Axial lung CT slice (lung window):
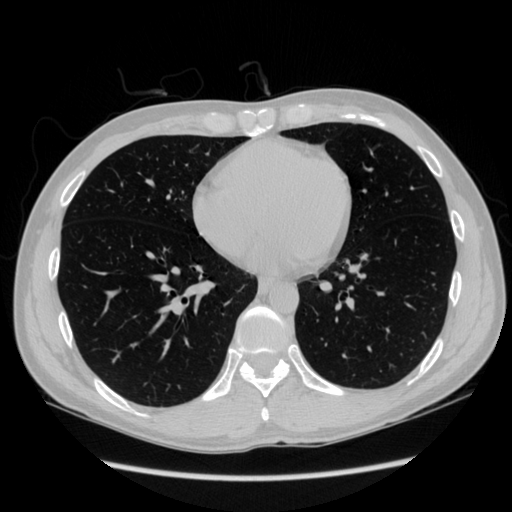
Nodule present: no